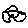
Label: car